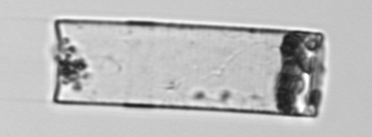
Label: Guinardia_flaccida